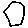
Label: hexagon